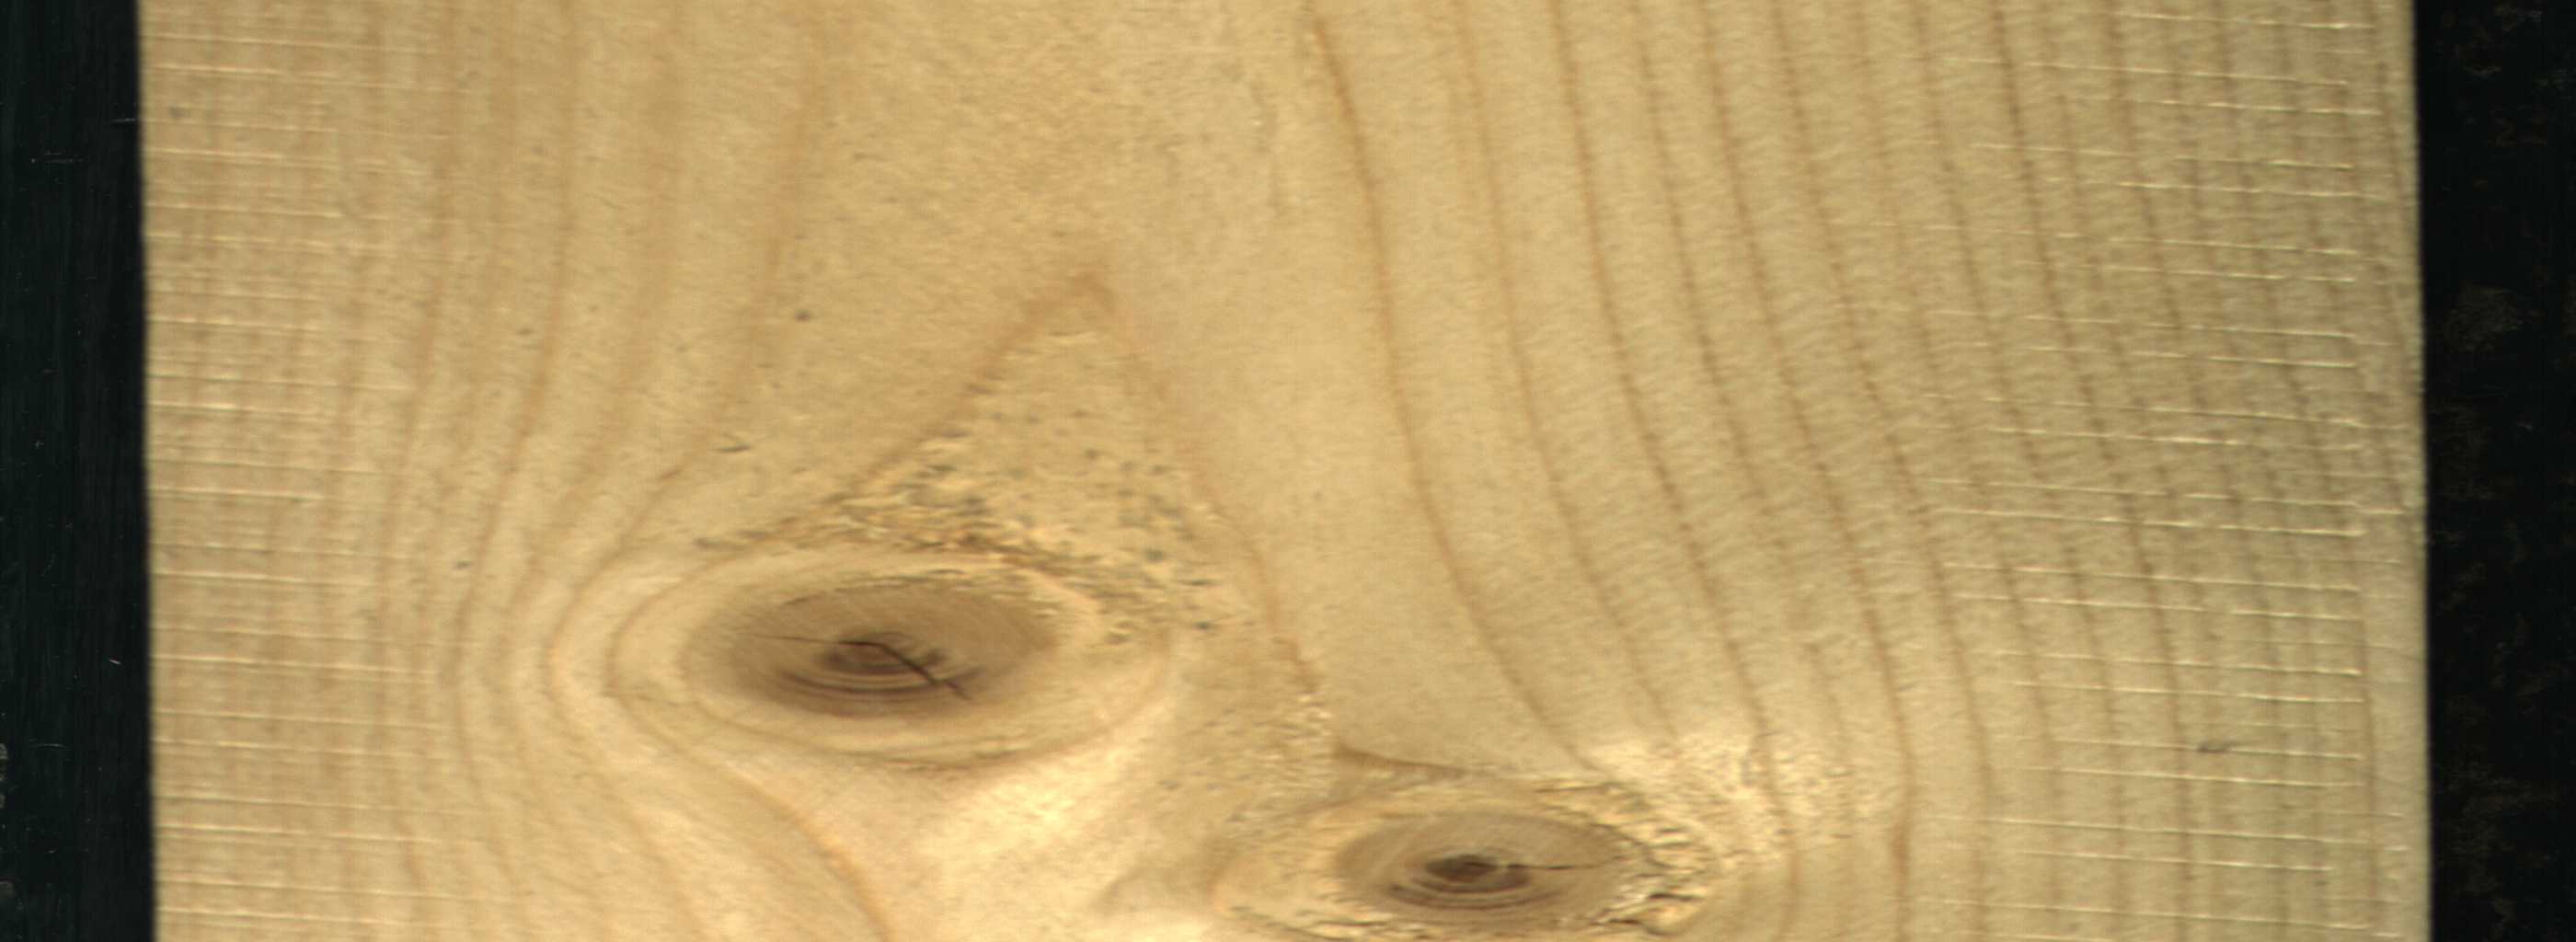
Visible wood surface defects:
knot_with_crack
Live_Knot